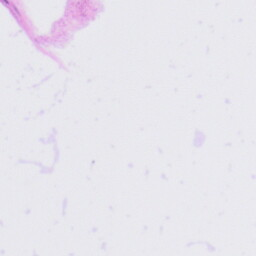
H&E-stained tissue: Tonsil